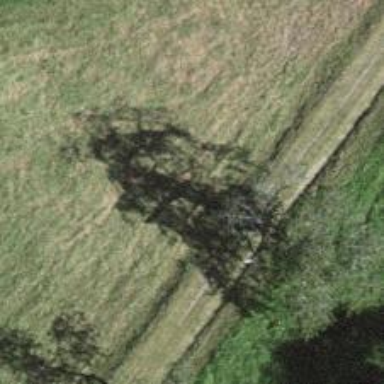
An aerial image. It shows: Deciduous tree with leafless leaves.